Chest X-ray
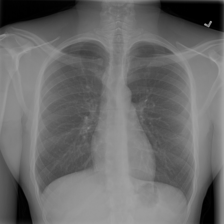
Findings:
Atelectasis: negative
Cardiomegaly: negative
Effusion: negative
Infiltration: negative
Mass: negative
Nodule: negative
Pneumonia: negative
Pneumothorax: negative
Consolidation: negative
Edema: negative
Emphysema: negative
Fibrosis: negative
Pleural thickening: negative
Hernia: negative